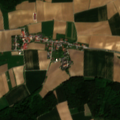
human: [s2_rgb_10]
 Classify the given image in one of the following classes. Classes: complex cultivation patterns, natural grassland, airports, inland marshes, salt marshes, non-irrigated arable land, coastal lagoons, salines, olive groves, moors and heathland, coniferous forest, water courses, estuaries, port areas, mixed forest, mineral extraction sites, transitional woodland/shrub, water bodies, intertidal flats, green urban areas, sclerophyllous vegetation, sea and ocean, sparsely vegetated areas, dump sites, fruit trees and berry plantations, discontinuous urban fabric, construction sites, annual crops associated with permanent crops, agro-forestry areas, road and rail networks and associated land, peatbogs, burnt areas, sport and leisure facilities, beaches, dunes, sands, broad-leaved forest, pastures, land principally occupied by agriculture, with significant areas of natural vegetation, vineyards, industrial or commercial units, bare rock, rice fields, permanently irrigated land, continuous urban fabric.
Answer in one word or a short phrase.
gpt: discontinuous urban fabric, non-irrigated arable land, land principally occupied by agriculture, with significant areas of natural vegetation, mixed forest